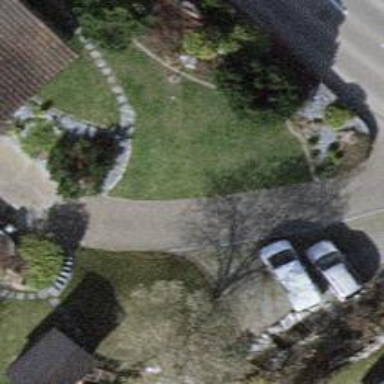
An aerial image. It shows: Driveway made of paving stones.